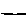
Label: line